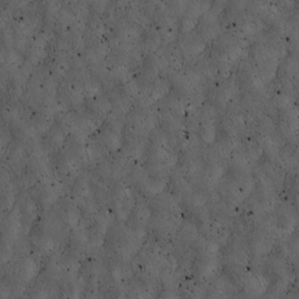
Label: non_frost